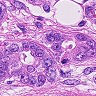
Metastatic tissue present: yes